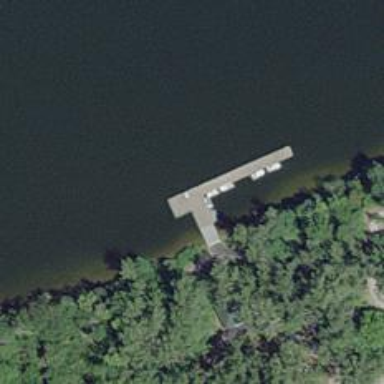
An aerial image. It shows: Man-made pier.